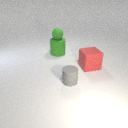
large green rubber cylinder to the left of small gray rubber cylinder